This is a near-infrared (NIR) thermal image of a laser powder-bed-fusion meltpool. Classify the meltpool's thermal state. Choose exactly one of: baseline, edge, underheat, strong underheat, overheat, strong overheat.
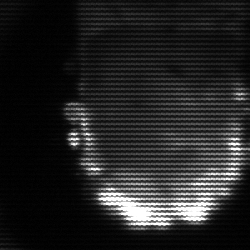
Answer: baseline